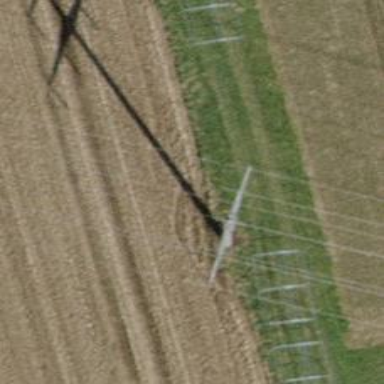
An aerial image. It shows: Power tower.